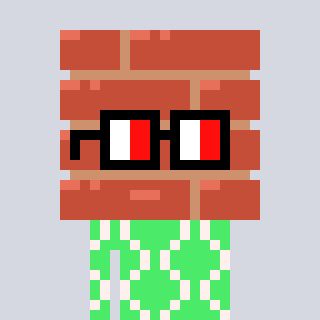
a pixel art character with square glasses with black frames and red eyes, a wall-shaped head and a teal-colored body on a cool background